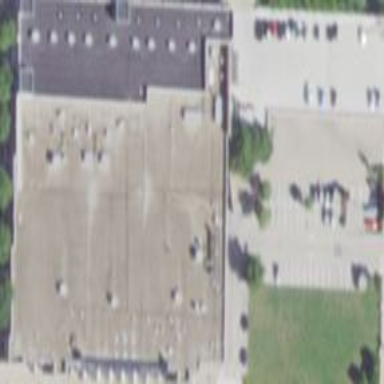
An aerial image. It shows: Retail building with flat roof.